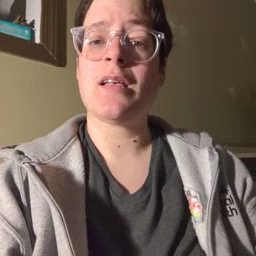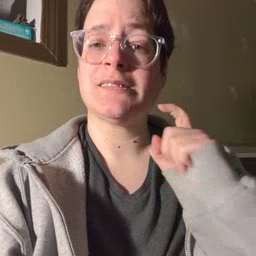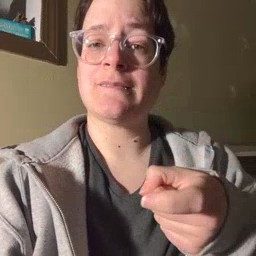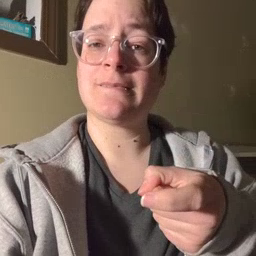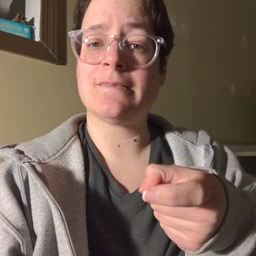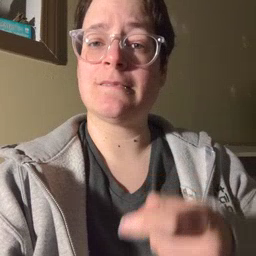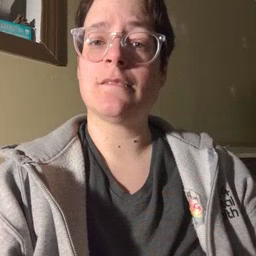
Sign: gift